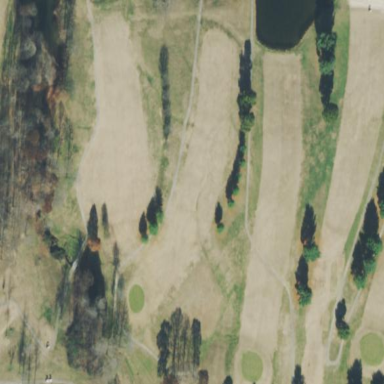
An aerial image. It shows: Golf fairway in the image.